Interaction volume radius: 10 \u00c5
Interaction volume height: 35 \u00c5
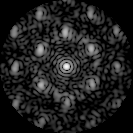
Disorder parameter: 0.5217